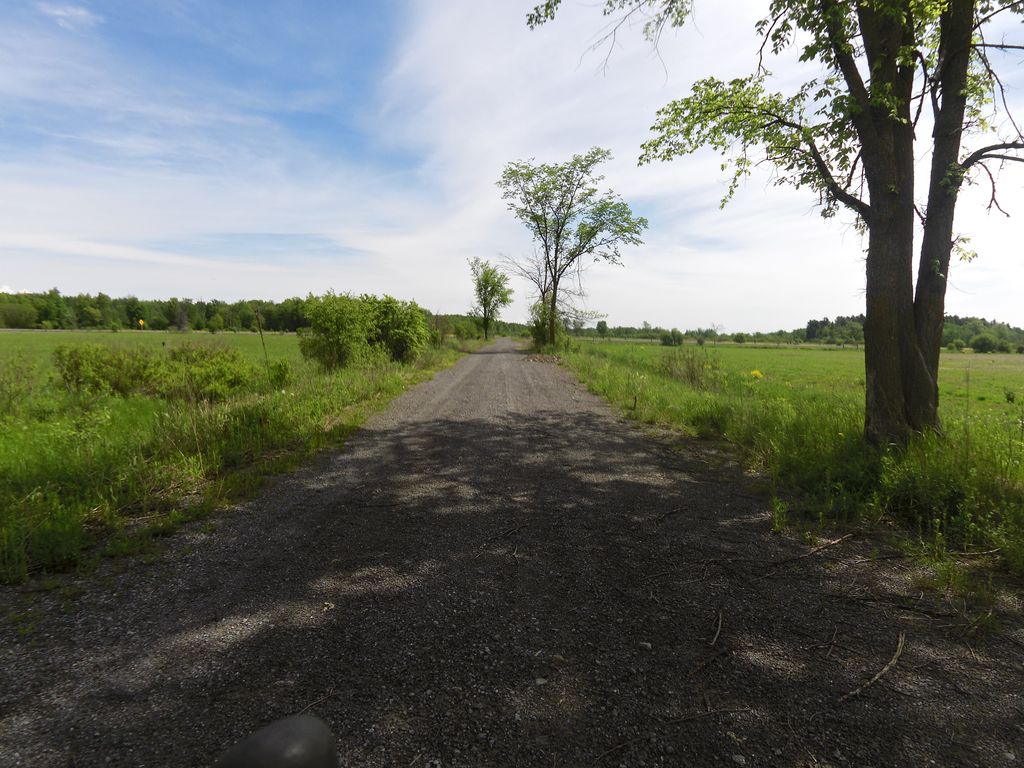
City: ottawa-gatineau